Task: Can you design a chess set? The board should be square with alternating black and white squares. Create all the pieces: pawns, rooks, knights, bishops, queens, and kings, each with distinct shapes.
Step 172:
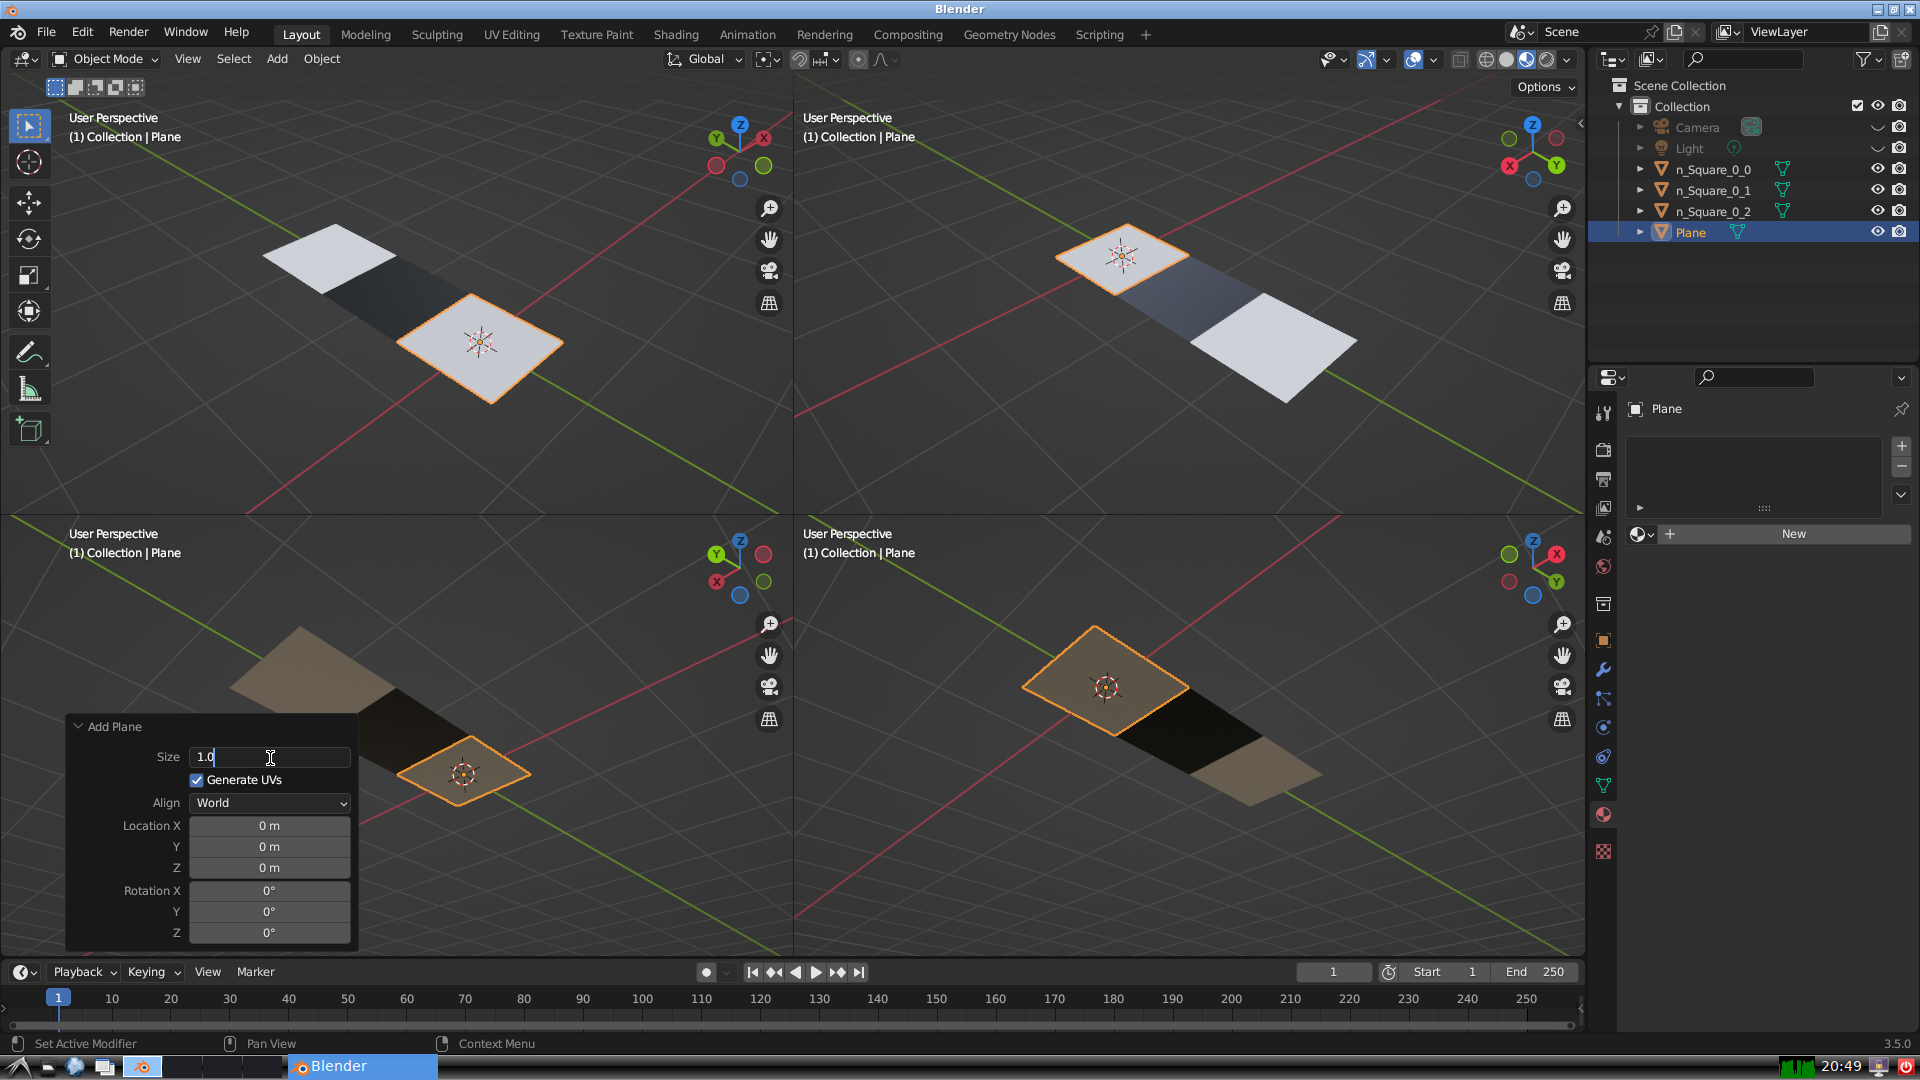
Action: {"key_press": ['Return']}